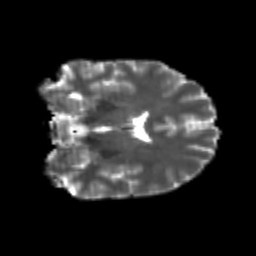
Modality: T2w
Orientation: coronal
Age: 23
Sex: male
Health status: healthy
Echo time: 0.074 s